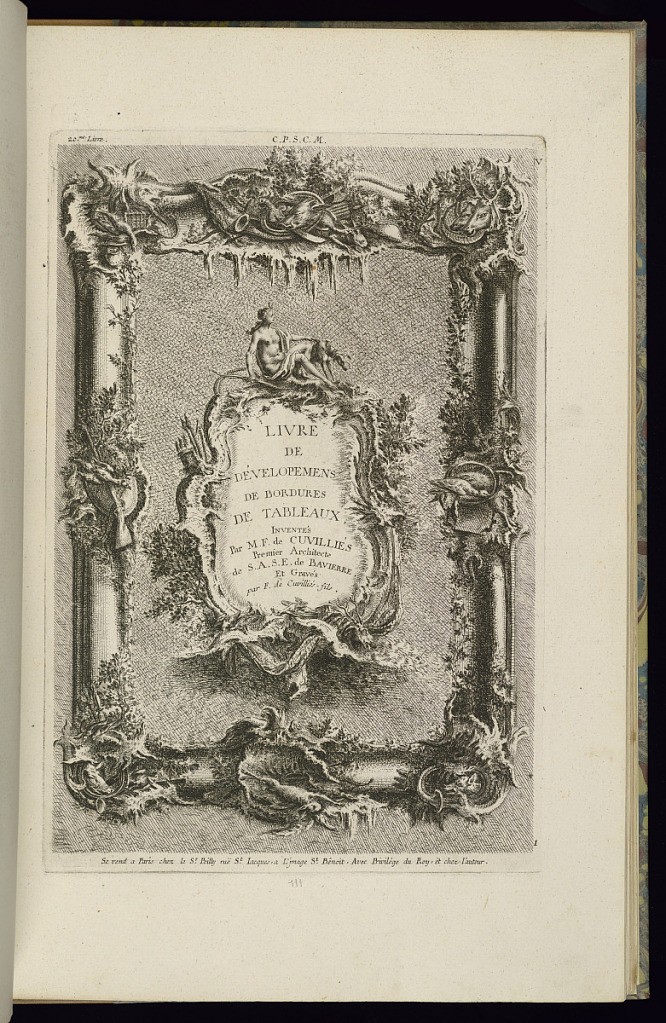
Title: Title Page
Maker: François de Cuvilliés the Elder, Belgian, 1695 - 1768
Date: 1745
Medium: Etching and engraving on off-white laid paper
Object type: Print
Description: Design for a rocaille frame for a painting, with a cartouche in the center printed with the series title. The frame and cartouche are decorated with attributes of the hunt. The plate is numbered.